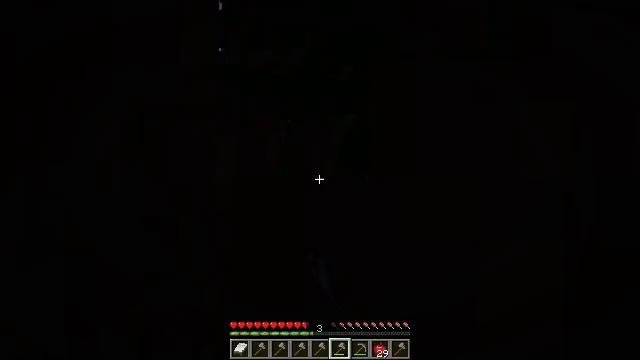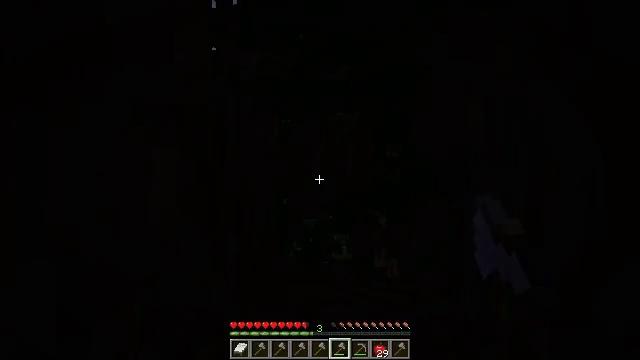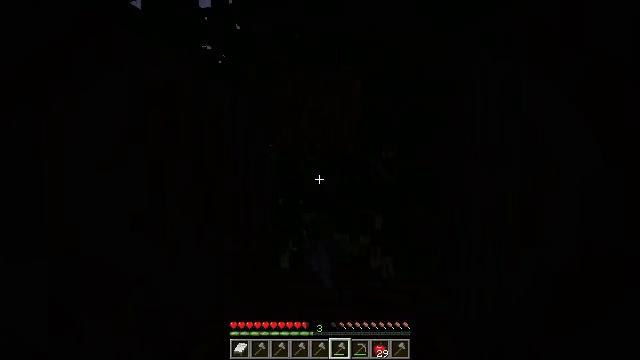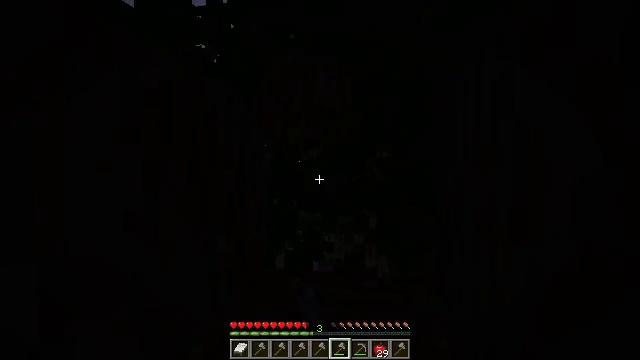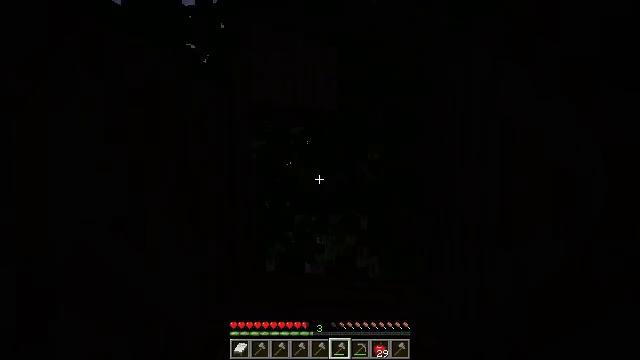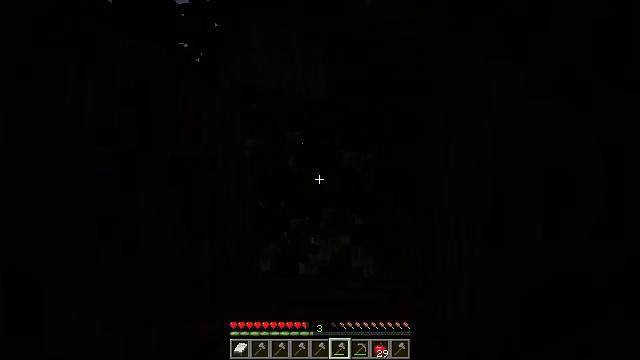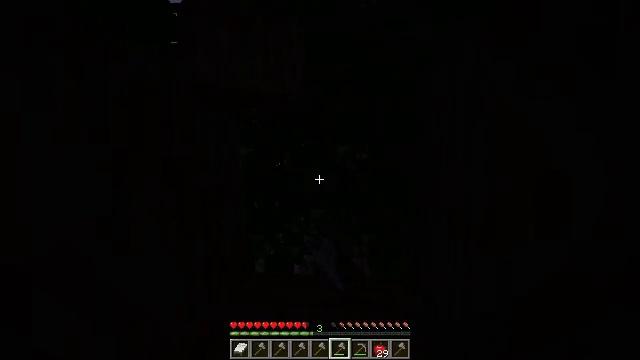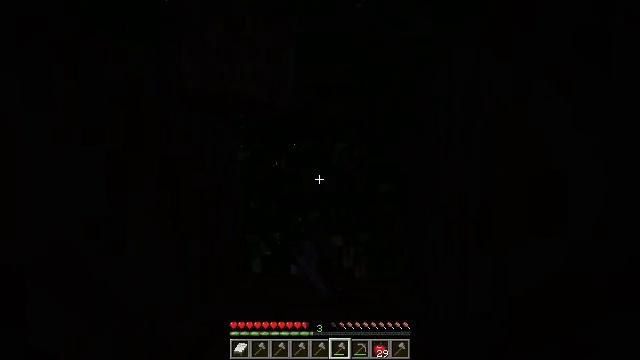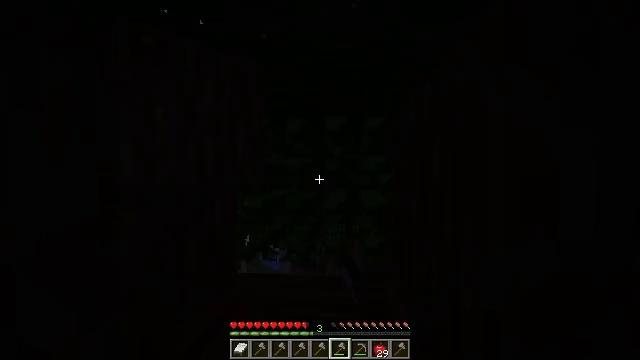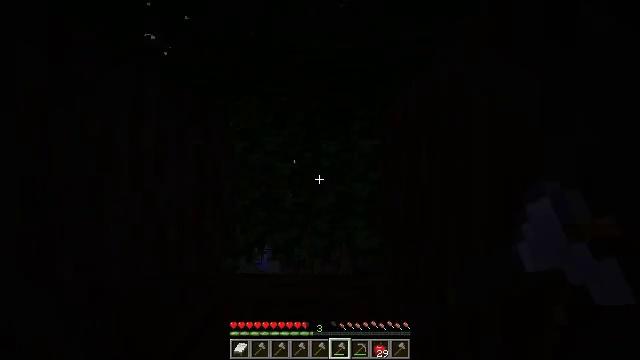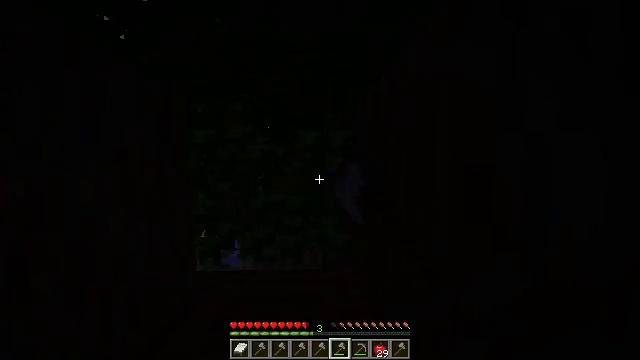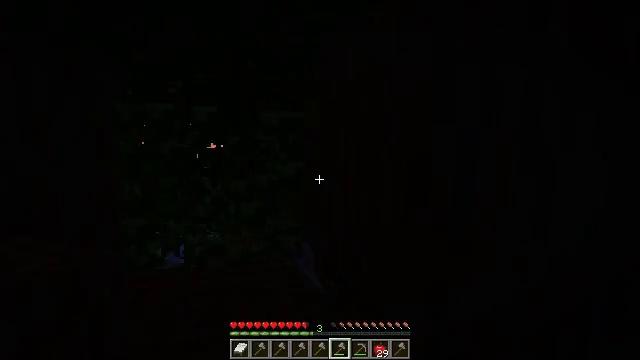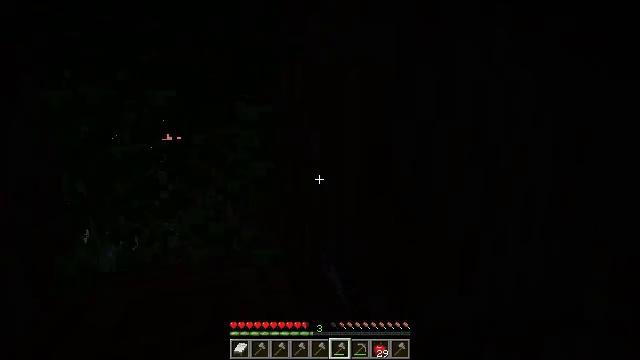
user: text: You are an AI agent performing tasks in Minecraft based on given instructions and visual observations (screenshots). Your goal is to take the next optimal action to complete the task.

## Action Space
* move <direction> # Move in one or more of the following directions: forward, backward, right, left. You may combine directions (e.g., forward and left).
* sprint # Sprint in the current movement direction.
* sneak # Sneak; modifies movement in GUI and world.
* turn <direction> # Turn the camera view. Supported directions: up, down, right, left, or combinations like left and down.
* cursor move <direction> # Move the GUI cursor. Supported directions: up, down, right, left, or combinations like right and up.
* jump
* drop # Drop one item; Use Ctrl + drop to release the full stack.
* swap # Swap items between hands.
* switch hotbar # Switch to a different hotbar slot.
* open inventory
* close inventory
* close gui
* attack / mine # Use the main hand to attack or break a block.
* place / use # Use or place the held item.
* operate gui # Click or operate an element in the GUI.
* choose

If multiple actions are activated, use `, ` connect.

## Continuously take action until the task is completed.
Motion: motion action
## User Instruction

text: Use shears to efficiently mine dark oak leaves.
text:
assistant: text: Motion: turn right, attack / mine
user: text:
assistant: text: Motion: attack / mine
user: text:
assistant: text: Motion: turn right, attack / mine
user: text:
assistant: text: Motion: turn right, attack / mine
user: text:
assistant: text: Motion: turn right, attack / mine
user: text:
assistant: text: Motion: turn right, attack / mine
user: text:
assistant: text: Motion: attack / mine
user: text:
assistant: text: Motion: turn right, attack / mine
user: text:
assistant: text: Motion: turn right, attack / mine
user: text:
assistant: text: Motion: turn right and down, attack / mine
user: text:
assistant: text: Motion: turn right and down, attack / mine
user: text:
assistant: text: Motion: turn right and down, attack / mine
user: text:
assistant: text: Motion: attack / mine